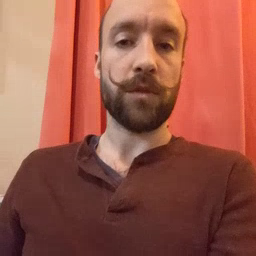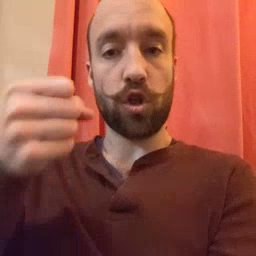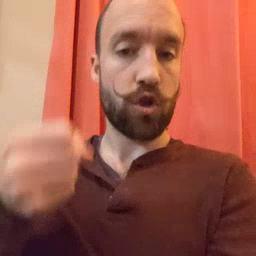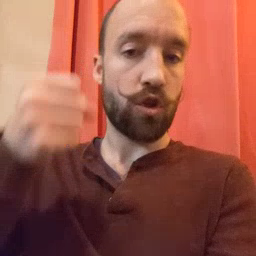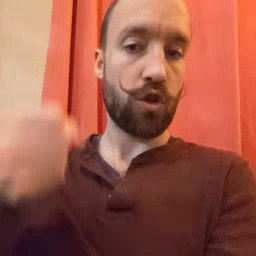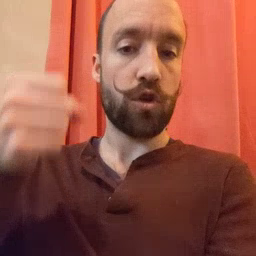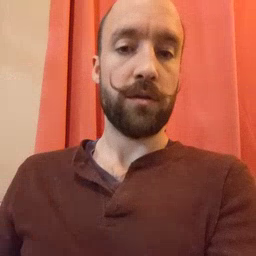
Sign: car